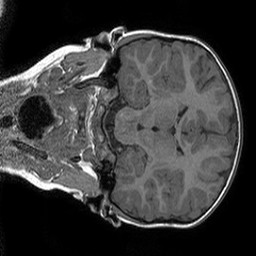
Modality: T1w
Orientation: coronal
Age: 5
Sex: male
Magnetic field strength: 3 T